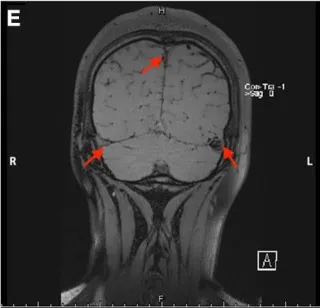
Non-contrast enhanced.
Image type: radiology (mri)